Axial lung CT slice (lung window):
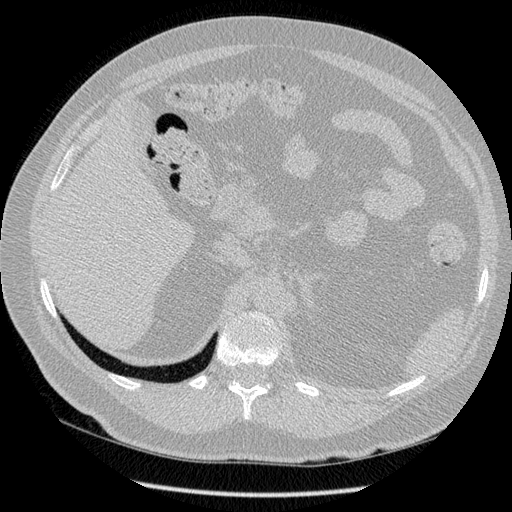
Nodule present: no